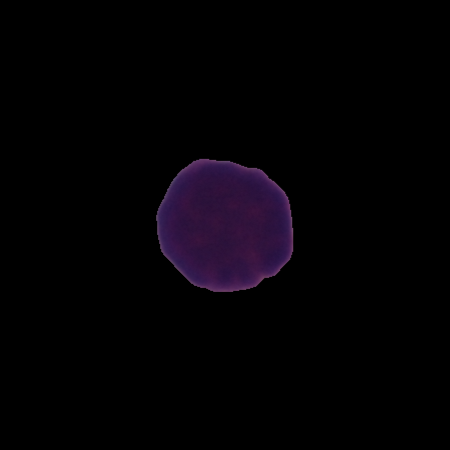
Label: healthy